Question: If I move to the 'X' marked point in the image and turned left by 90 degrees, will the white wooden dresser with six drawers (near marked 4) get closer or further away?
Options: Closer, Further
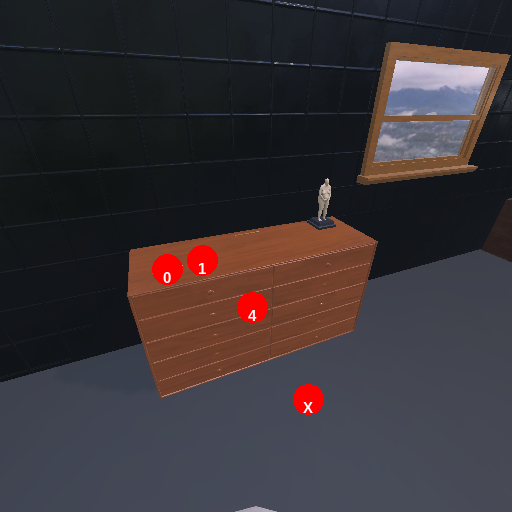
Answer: Closer